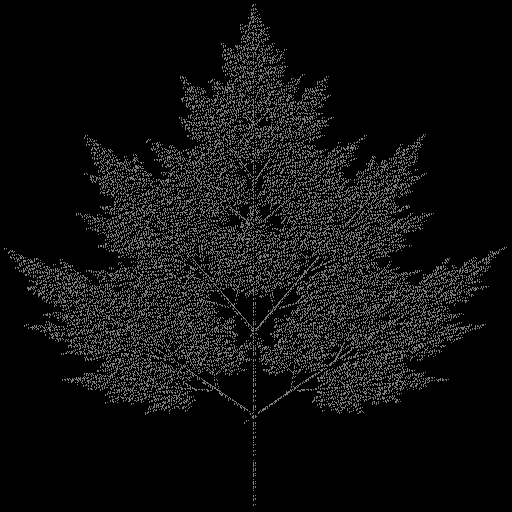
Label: tree